Question: I own the domain helpsaverosie.ca and
I've set up the buckets www.helpsaverosie.ca & helpsaverosie.ca and have them both hosting static pages. I've used the dig command in linux to confirm that helpsaverosie.ca is hosted on Route 53 properly.
Trying to view my website I get a DNS lookup failed
Here is my config under Route 53

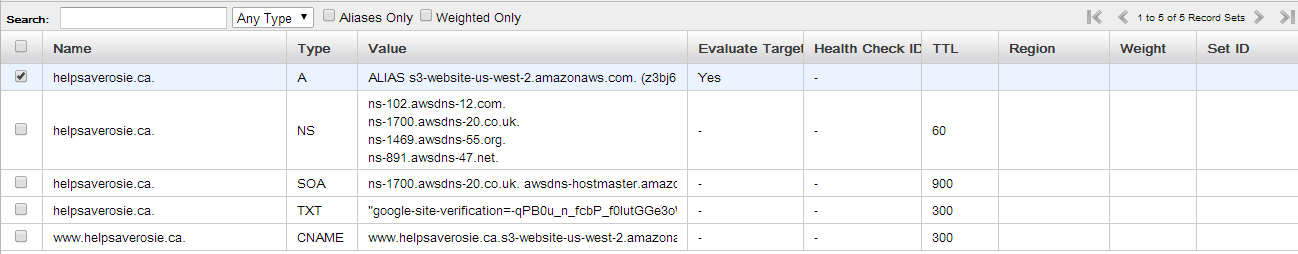
Answer: Did you recently delegate your domain to Route 53? It may take some time for DNS caches to expire your old NS servers and start using Route 53's. The reason I ask is it's working for me, I see a picture of Rosie the dog.